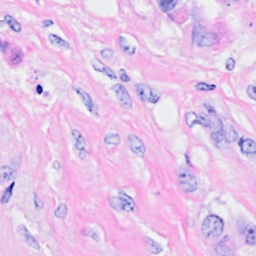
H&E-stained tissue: Breast